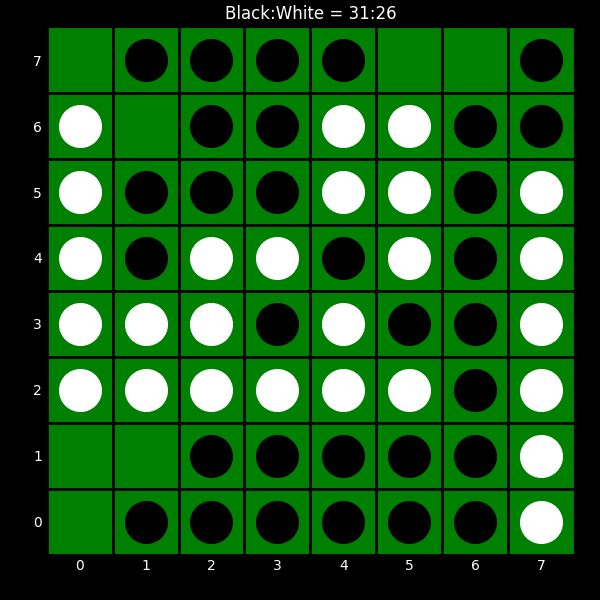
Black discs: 31
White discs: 26